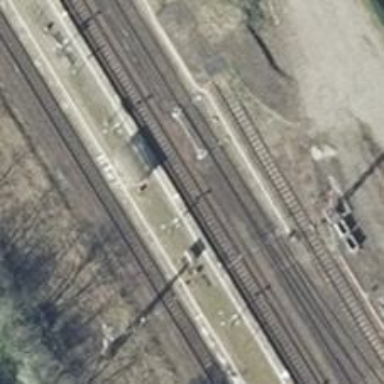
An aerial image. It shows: Stop position for public transport at railway stop.